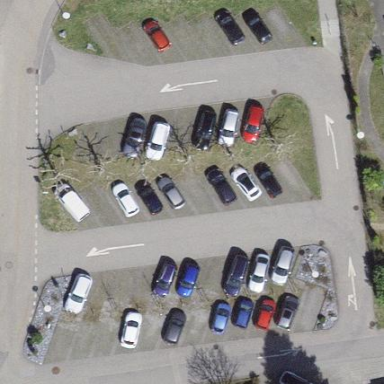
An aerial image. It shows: Parking area with surface.